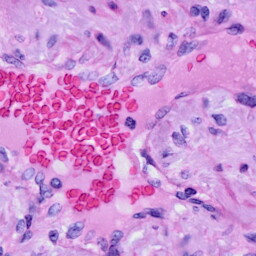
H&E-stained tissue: Cervix